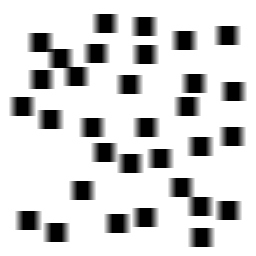
Squares: 32
Triangles: 0
Stars: 0
Total shapes: 32